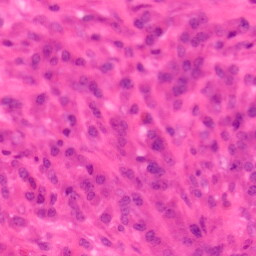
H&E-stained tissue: Colon